Field crop: maize
Growth stage: 1
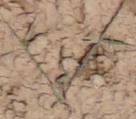
Species: lolium